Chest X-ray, PA view. Patient: 68 years old, sex M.
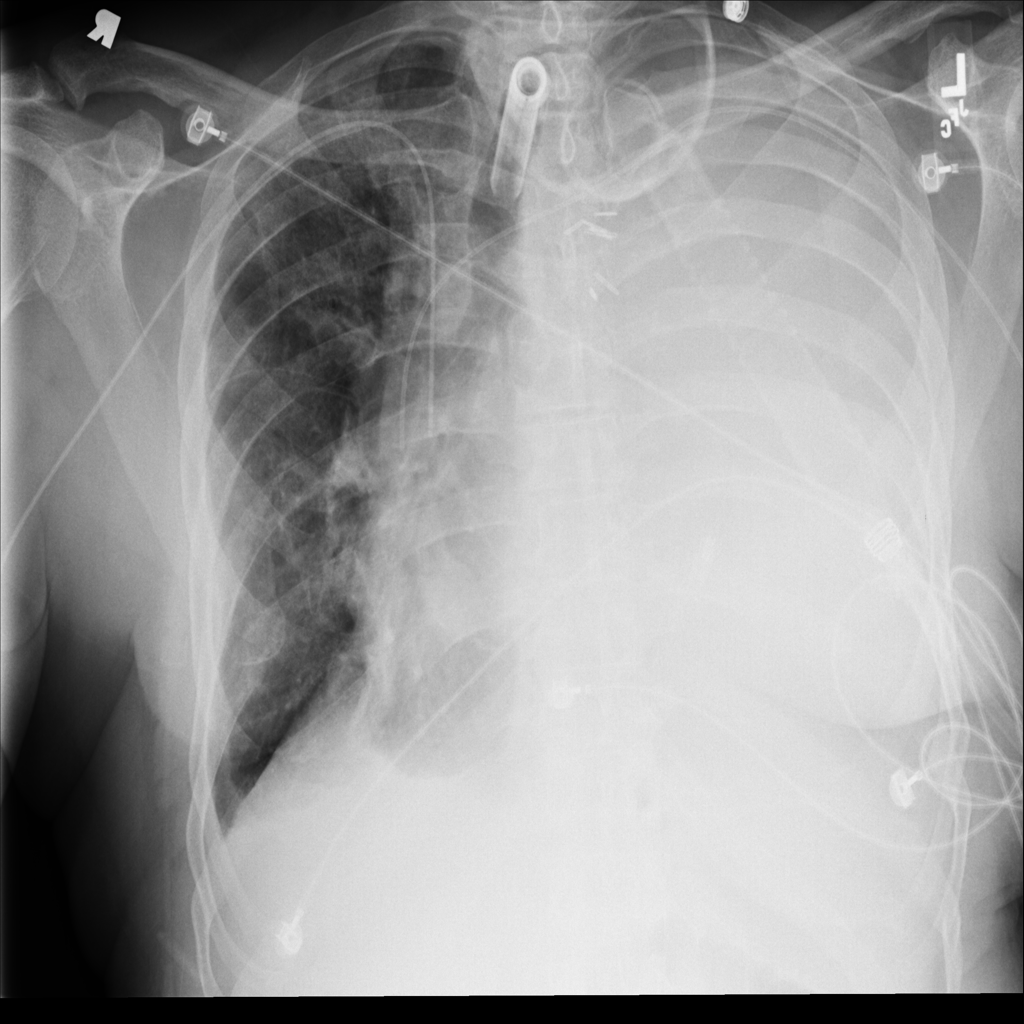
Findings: Infiltration